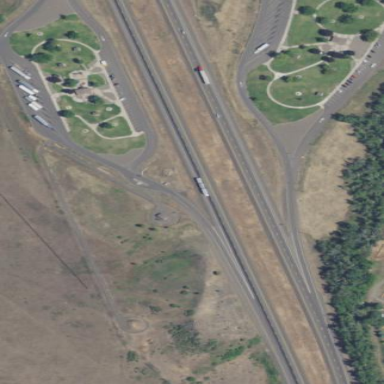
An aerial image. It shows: Rest area along the road.